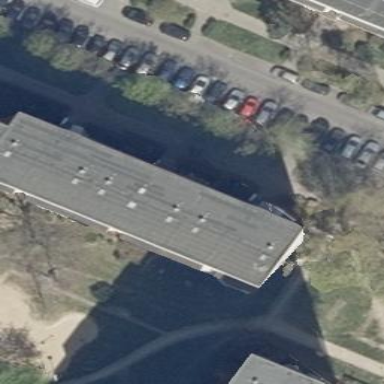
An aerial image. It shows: Building with apartments and flat roof.